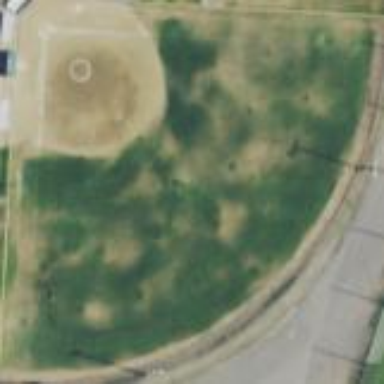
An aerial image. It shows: Baseball pitch for leisure land.